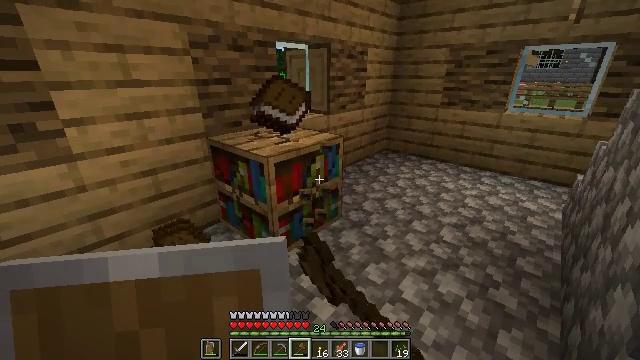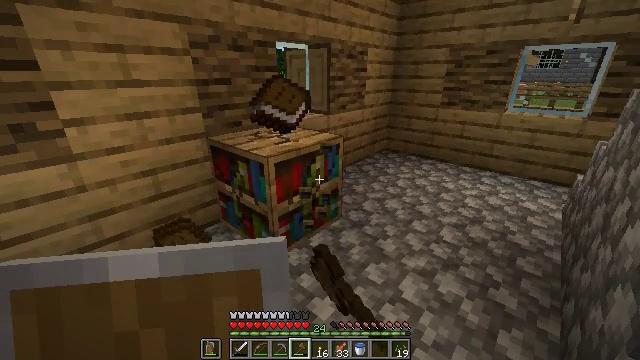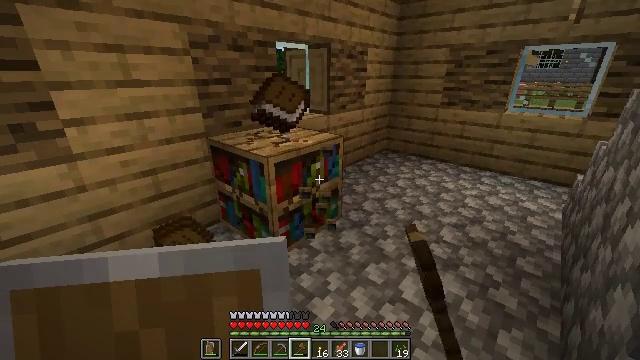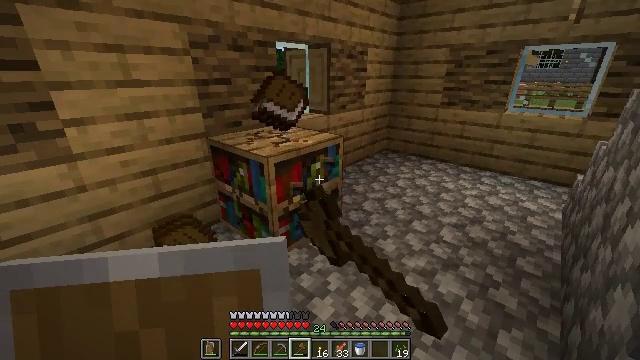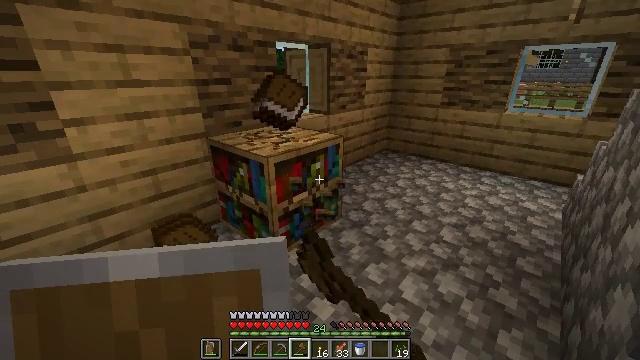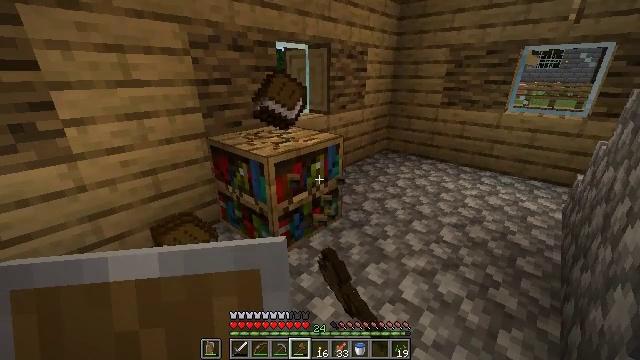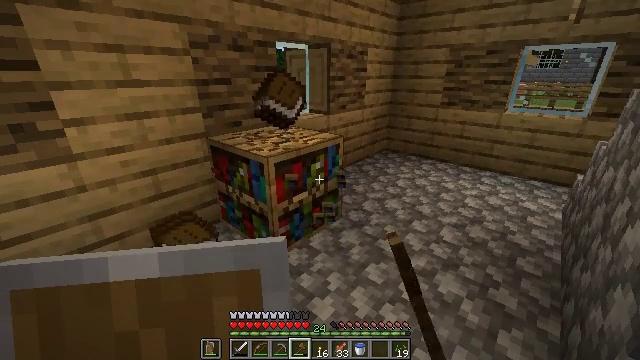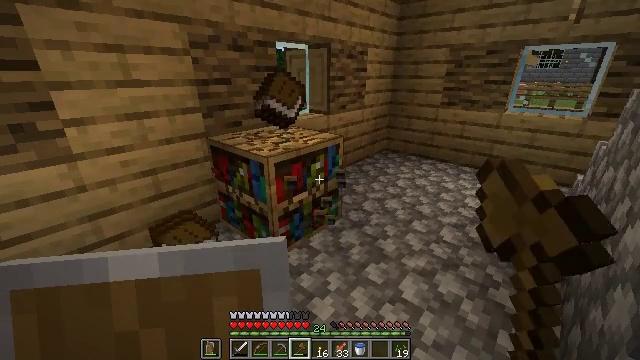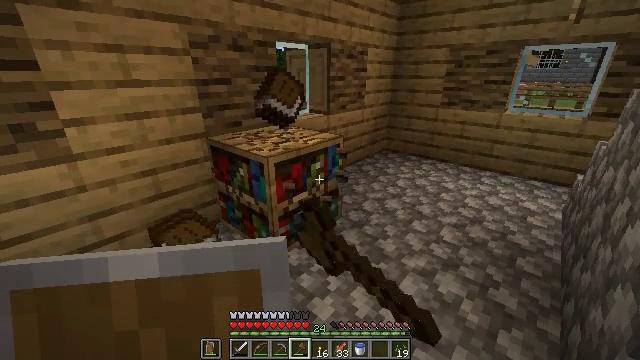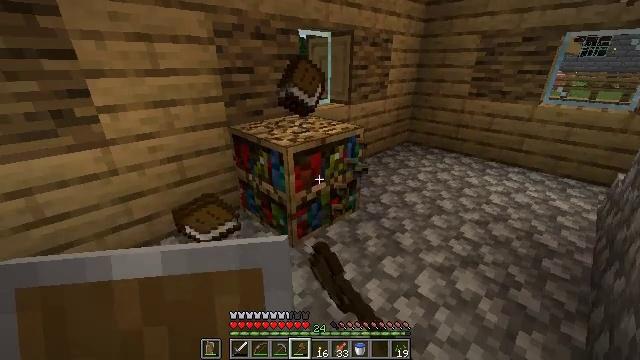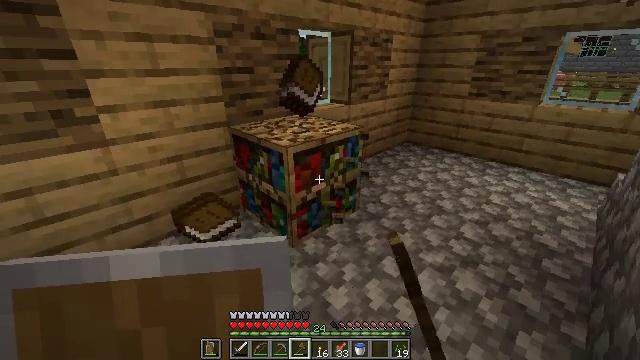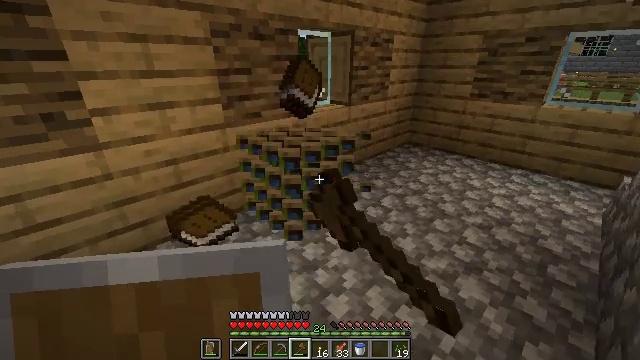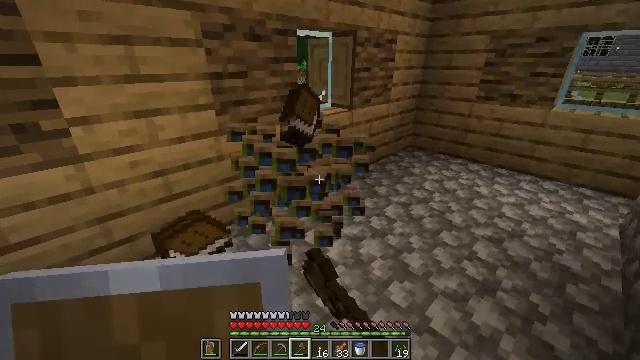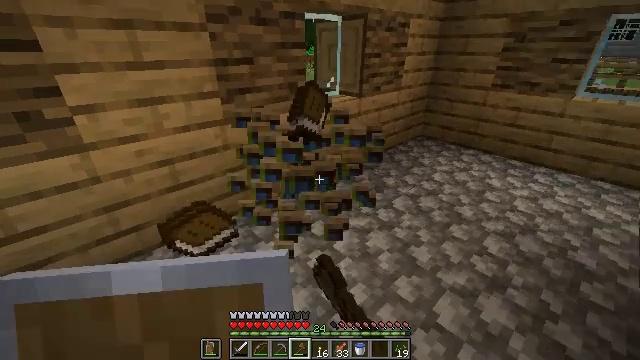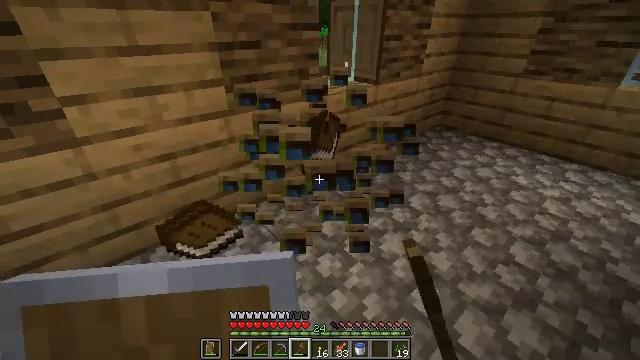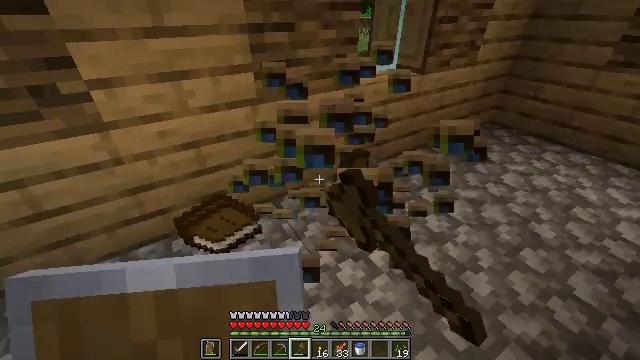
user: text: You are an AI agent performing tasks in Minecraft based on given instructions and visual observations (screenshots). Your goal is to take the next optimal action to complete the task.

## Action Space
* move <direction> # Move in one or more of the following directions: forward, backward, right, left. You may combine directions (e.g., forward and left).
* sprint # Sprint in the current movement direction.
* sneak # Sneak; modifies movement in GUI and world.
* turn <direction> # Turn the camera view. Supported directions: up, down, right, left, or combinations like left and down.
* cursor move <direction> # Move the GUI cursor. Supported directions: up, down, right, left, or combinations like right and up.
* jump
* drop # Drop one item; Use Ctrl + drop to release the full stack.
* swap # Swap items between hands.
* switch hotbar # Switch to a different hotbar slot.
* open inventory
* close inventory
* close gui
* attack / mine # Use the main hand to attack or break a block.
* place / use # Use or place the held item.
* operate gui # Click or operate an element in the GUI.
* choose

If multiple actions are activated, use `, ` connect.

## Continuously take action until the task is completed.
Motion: motion action
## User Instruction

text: Break the bookshelf for books.
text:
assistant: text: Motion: attack / mine
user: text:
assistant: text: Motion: attack / mine
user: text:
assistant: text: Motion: attack / mine
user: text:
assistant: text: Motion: attack / mine
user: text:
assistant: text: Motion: attack / mine
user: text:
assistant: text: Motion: attack / mine
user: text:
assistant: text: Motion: attack / mine
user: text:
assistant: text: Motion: attack / mine
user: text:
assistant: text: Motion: turn left and down, attack / mine
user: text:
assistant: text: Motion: attack / mine
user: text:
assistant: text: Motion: move forward, attack / mine
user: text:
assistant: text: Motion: move forward, attack / mine
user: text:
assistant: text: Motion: move forward, turn left and down, attack / mine
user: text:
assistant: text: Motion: move forward, turn left and down, attack / mine
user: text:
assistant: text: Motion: move forward and move right, turn left and down, attack / mine
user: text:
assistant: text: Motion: move forward and move right, turn left, attack / mine
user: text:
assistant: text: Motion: move forward and move right, turn left
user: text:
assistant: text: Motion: move forward and move right, turn left
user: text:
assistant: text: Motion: move forward and move right, turn left and up
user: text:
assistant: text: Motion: move forward and move right, turn left and down
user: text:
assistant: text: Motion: move forward and move right, turn left
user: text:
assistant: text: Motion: move forward, turn left and up
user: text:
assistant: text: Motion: move forward, turn left and up
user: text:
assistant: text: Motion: move forward, turn right and up
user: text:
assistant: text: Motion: move forward, turn up
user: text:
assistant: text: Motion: move forward and move left, turn up
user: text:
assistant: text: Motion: move forward and move left
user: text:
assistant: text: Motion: move forward and move left, turn right
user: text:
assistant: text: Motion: move forward and move left
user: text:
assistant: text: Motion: move forward and move left, turn down